Field crop: tomato
Growth stage: 2
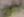
Species: solanum